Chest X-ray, PA view. Patient: 52 years old, sex M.
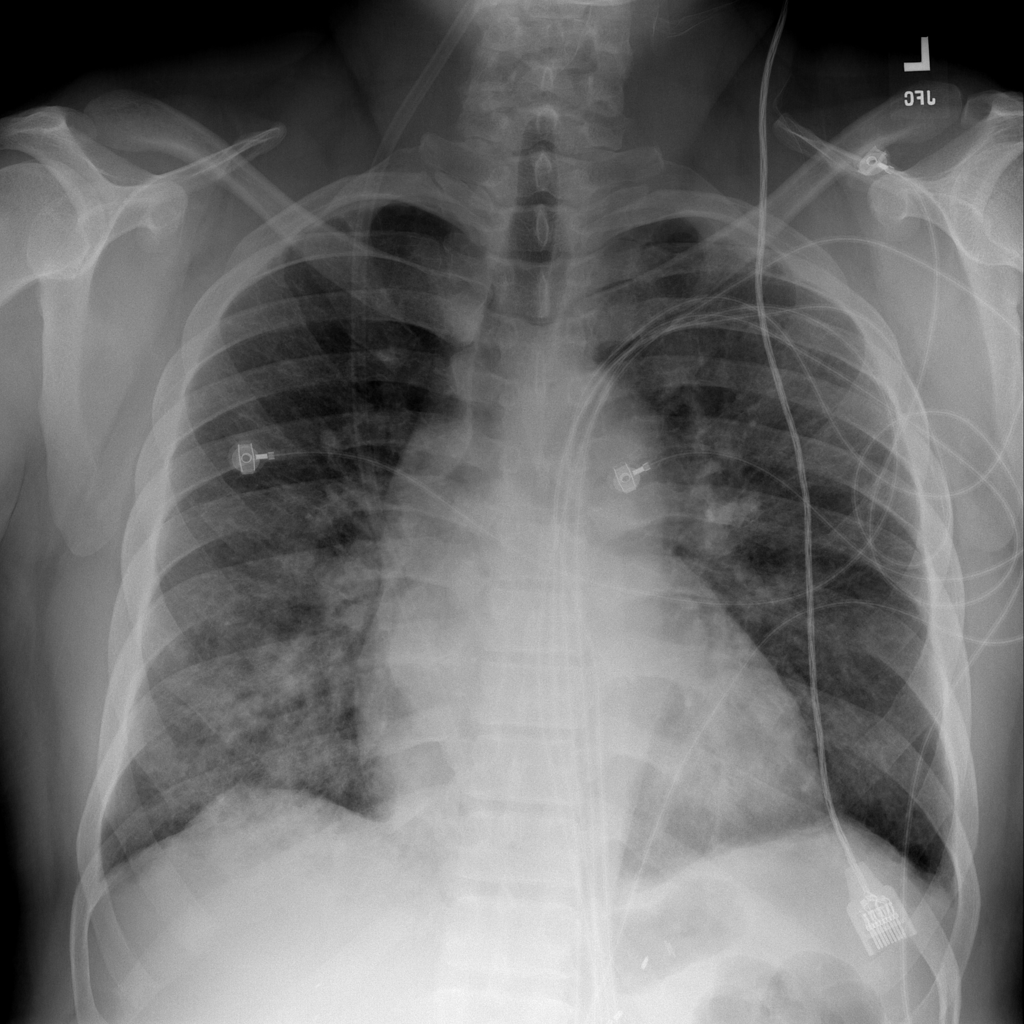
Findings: Edema